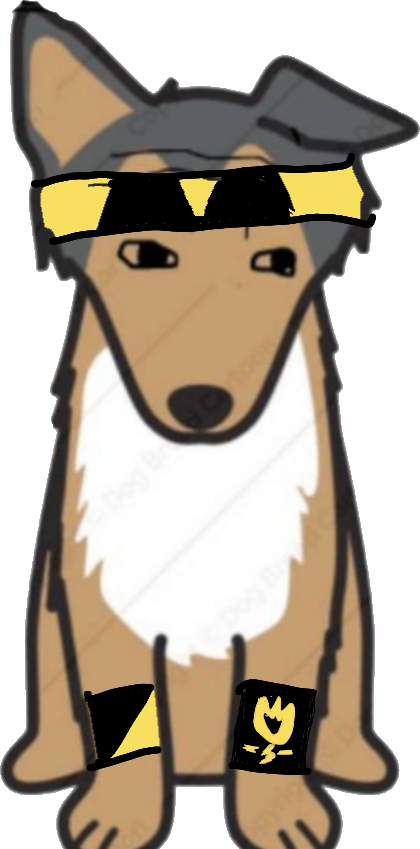
Label: 5_Animal